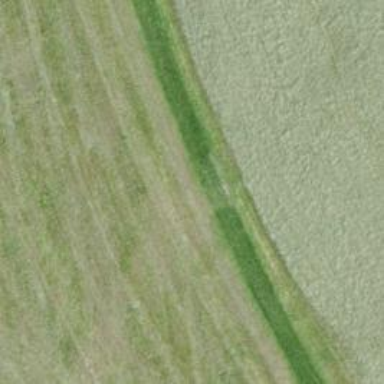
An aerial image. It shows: Path covered in grass.